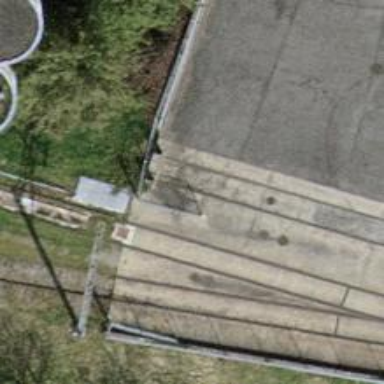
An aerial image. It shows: Railway buffer stop.